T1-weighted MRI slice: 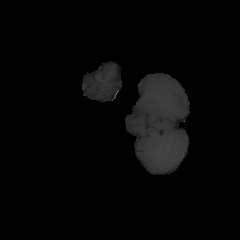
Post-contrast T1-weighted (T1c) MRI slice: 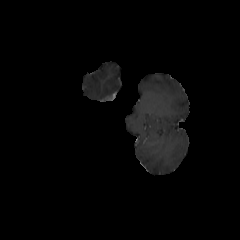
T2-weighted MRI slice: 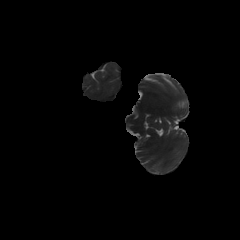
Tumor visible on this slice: no